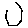
Label: hexagon